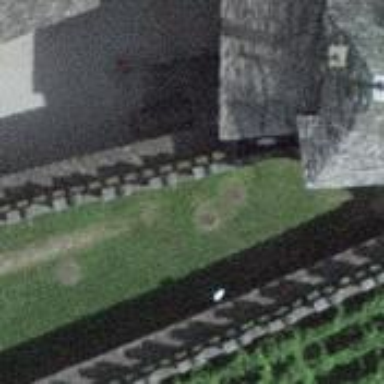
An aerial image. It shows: City wall in the picture.